Interaction volume radius: 10 \u00c5
Interaction volume height: 25 \u00c5
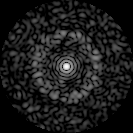
Disorder parameter: 0.8329